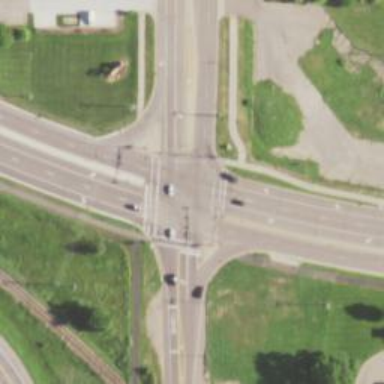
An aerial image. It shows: Uncontrolled road crossing with markings in the form of lines.